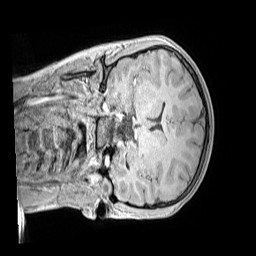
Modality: MP2RAGE
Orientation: coronal
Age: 12
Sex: female
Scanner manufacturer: siemens
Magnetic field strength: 3 T
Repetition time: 4 s
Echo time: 0.00299 s